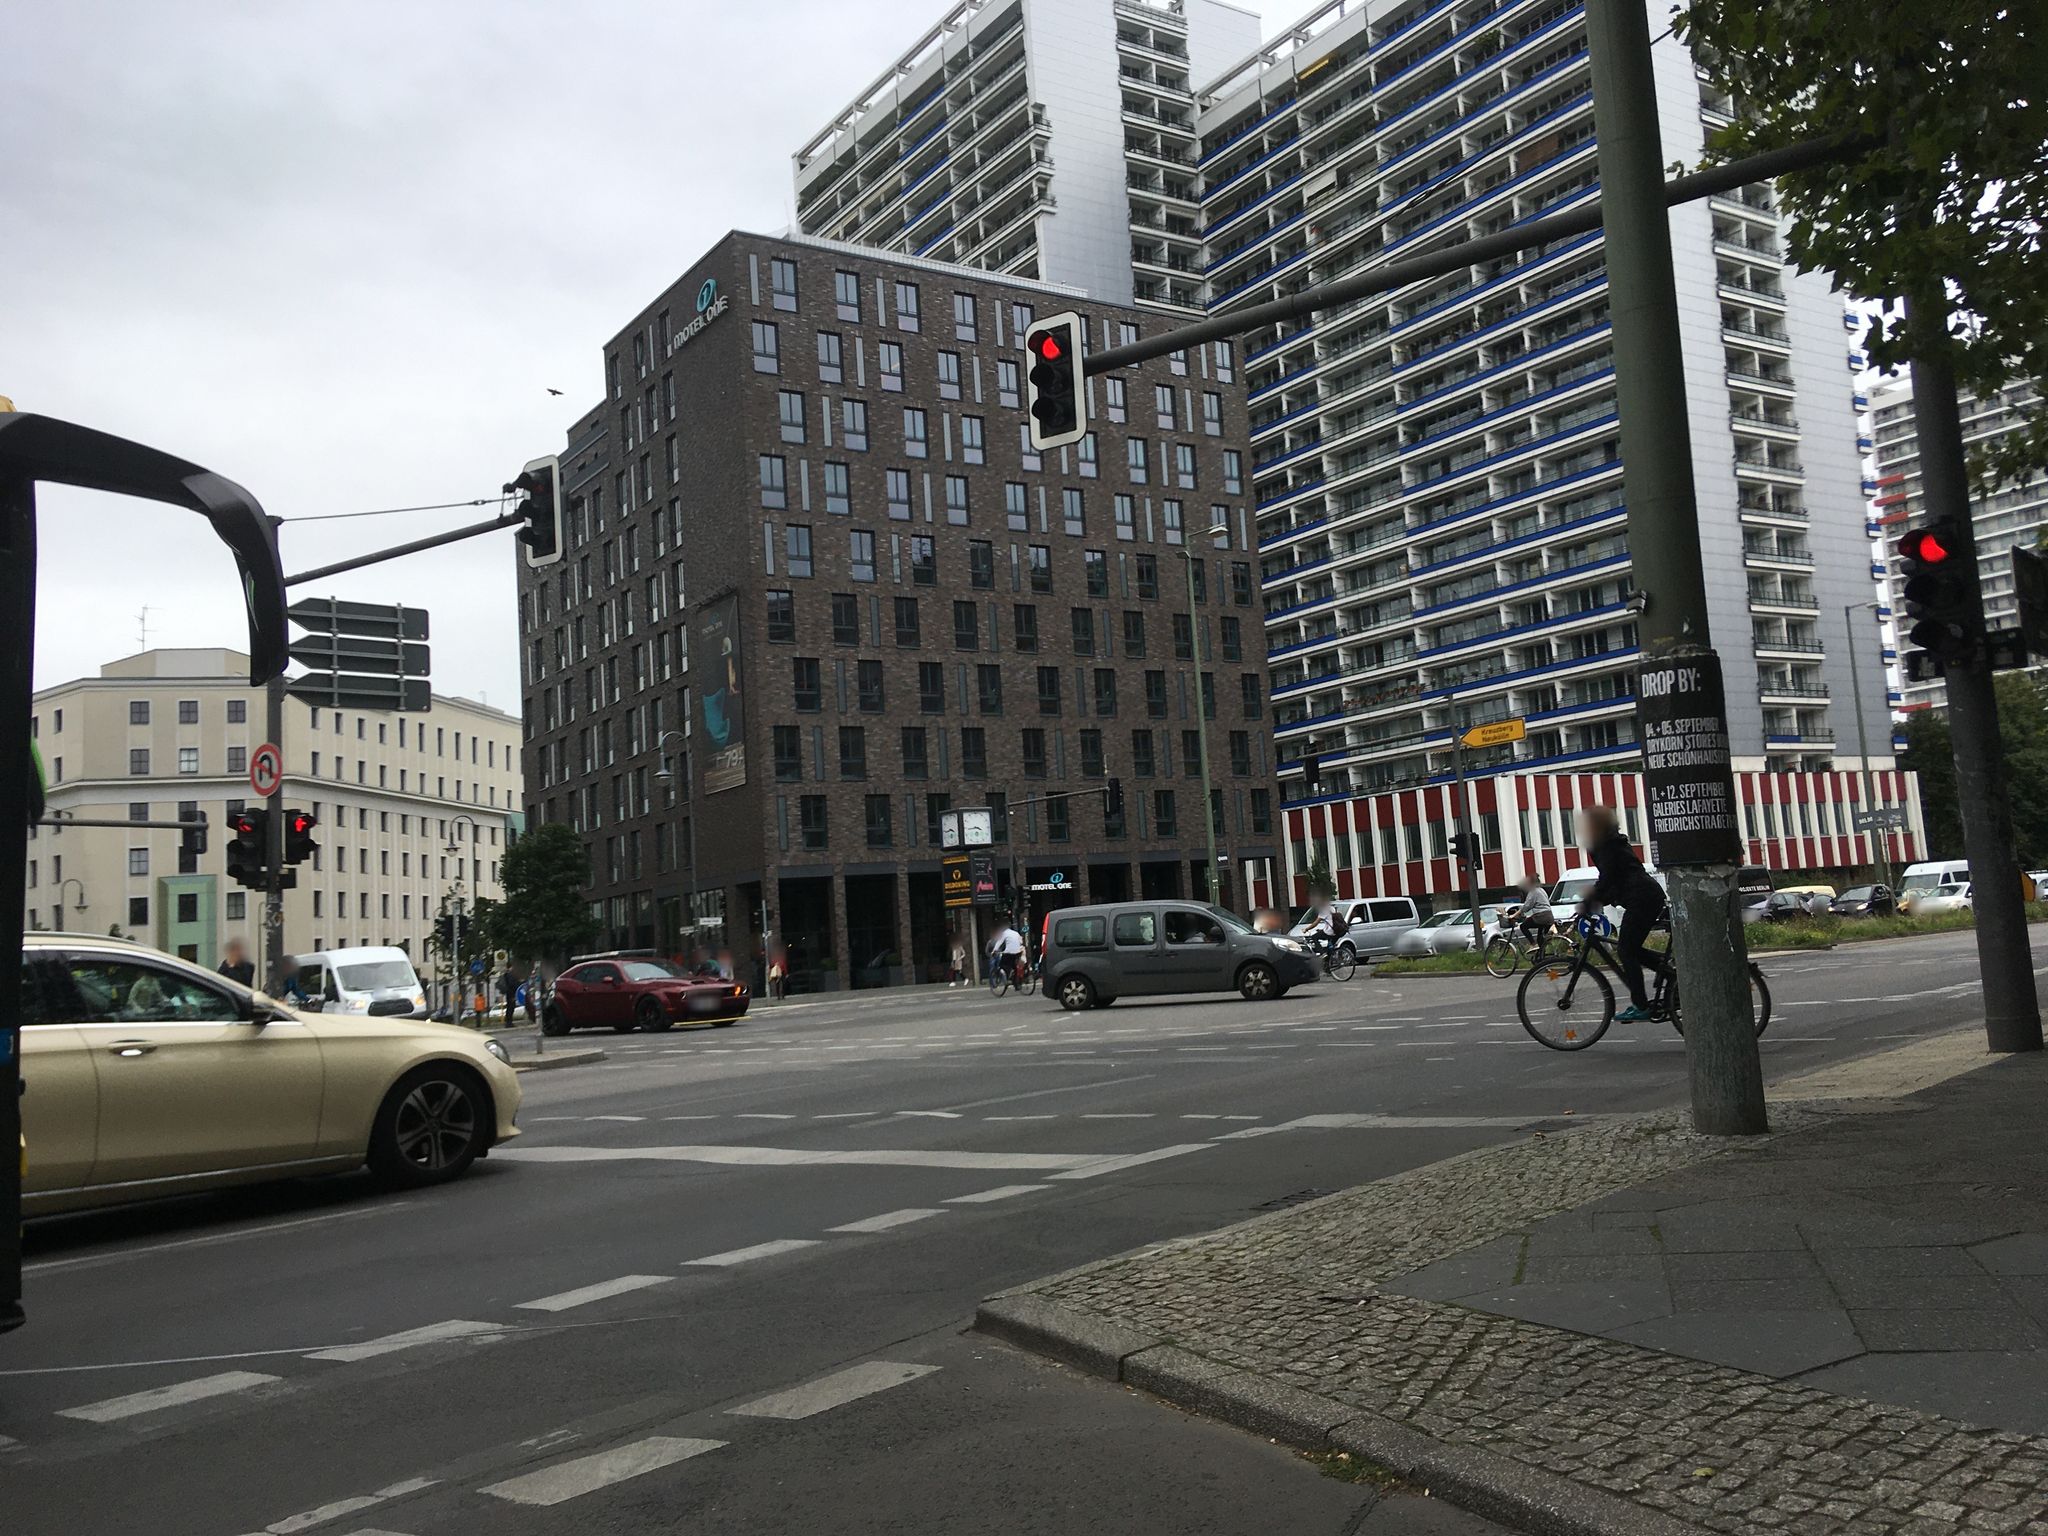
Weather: clear
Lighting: day
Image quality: good
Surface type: walking surface
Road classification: cycleway, service
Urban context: urban centre
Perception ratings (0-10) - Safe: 4.66, Lively: 8.47, Beautiful: 6.9, Boring: 1.23, Depressing: 4.16, Wealthy: 8.79